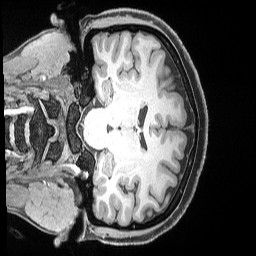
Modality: T1w
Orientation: coronal
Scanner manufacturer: siemens
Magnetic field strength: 3 T
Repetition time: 2.53 s
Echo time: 0.00169 s